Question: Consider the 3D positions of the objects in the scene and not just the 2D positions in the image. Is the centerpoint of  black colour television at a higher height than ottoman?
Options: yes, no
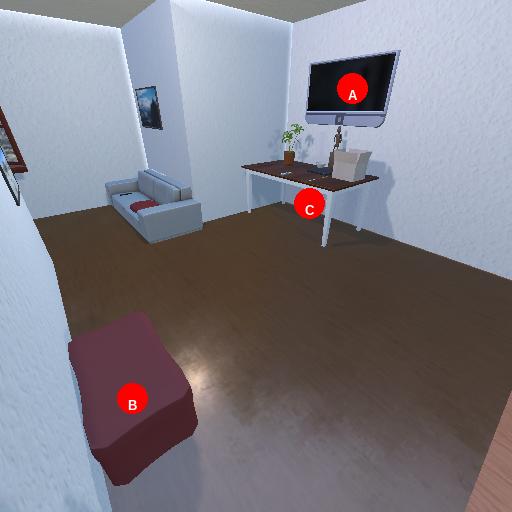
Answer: yes